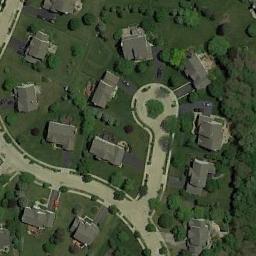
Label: medium_residential